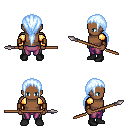
a pixel art fantasy rpg character, male body template, human, dark skin, gold arm armor, magenta pants, white cyan ponytail hairstyle, leather bracers, black shoes, spear, four views (front, back, left, right), 2x2 character sprite sheet, small pixel art, hard edges, no anti-aliasing